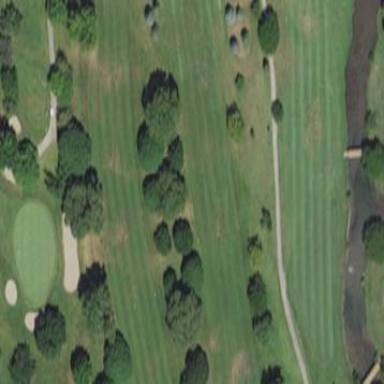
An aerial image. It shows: Grassy area designated as golf fairway.